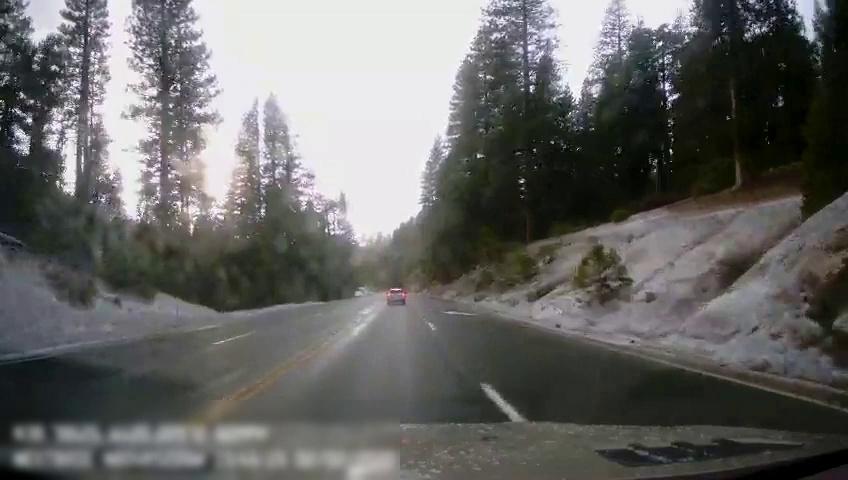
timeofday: Day
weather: Sunny
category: Drivable Space
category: Vehicles | SUV
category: Lanes | Current Lane
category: Lanes | Alternate Lane
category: Lanes | Current Lane
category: Lanes | Opposite Lane
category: Lanes | Opposite Lane